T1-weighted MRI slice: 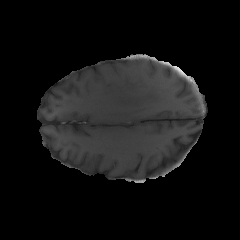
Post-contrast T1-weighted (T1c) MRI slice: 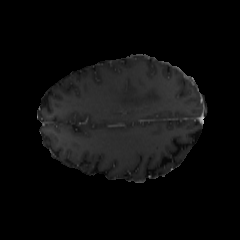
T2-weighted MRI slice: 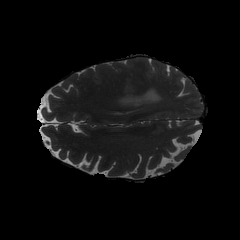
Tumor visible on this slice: yes